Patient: sex M, age 71
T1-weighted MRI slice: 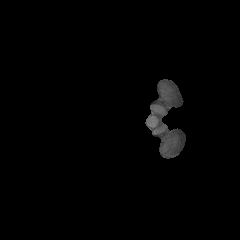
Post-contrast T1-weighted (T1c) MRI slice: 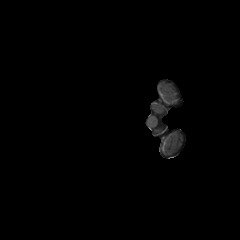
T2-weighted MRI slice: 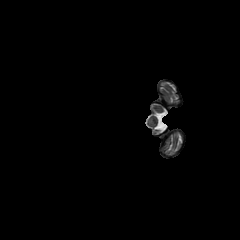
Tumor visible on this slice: no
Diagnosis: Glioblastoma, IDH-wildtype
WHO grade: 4